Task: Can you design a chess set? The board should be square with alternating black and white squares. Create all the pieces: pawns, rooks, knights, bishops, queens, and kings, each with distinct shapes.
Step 5470:
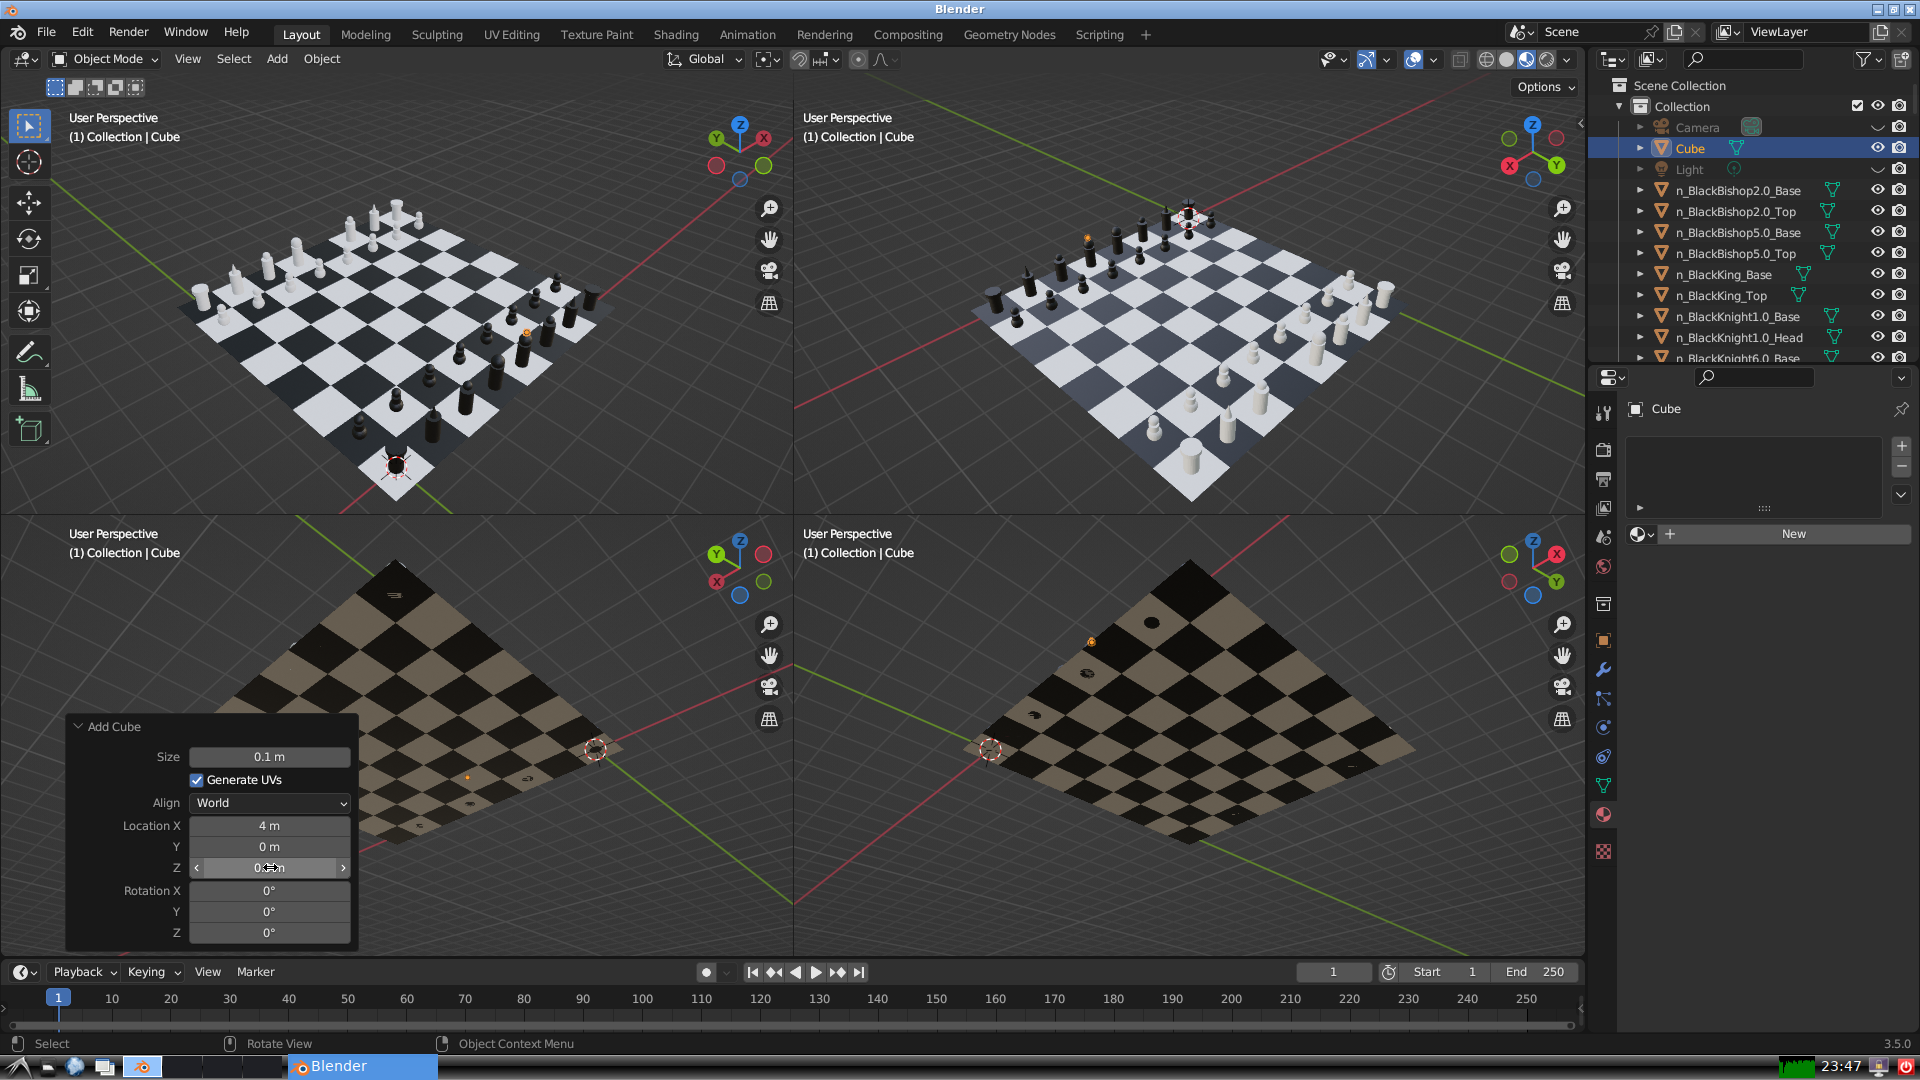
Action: {"mouse_move": [960, 540]}